Interaction volume radius: 10 \u00c5
Interaction volume height: 15 \u00c5
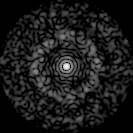
Disorder parameter: 0.8394